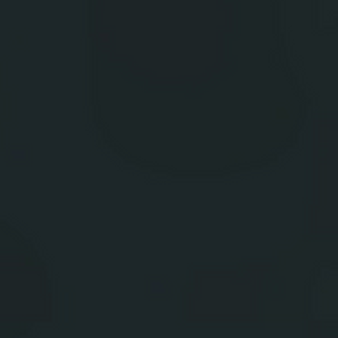
Label: other